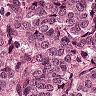
Metastatic tissue present: yes